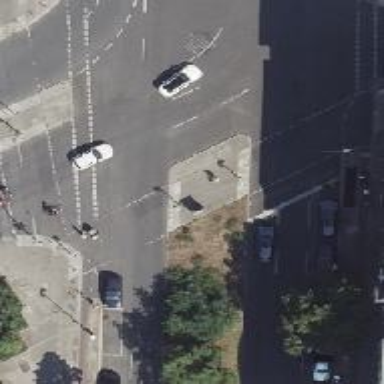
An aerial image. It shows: Traffic island located on footway.